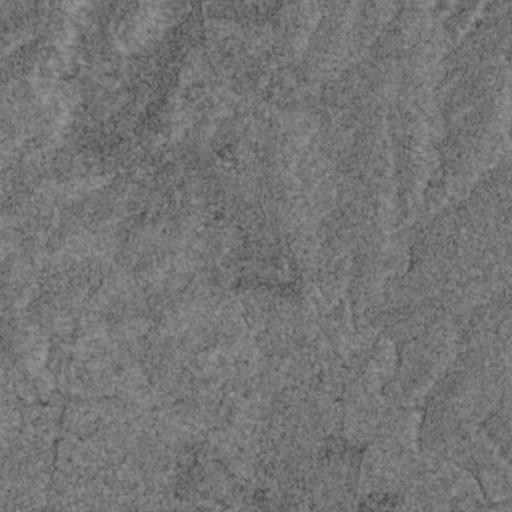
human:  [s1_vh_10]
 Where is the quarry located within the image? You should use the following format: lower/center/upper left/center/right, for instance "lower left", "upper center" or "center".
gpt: The quarry is located in the lower right of the image.
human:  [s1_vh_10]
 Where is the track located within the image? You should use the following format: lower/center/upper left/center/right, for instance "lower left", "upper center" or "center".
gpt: There is no track in the image.

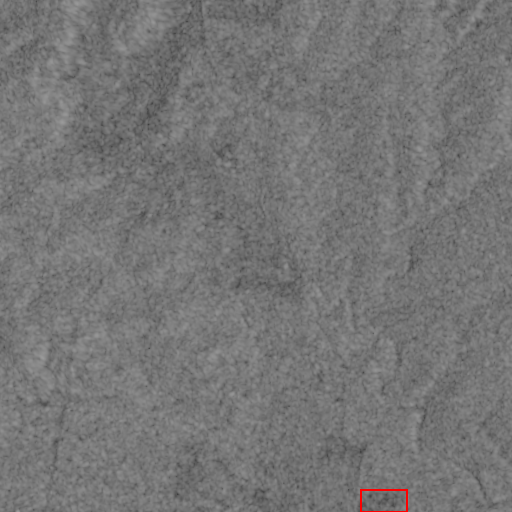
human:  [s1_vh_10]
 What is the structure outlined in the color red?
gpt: The structure outlined in red is a quarry.
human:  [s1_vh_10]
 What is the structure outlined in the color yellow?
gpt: There is no yellow outline.